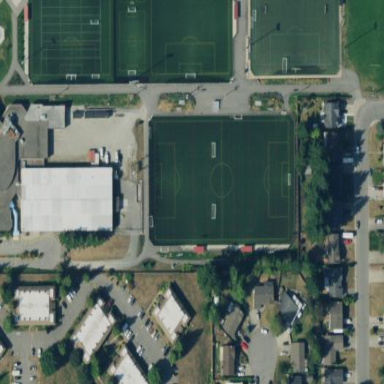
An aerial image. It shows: Soccer pitch with artificial turf for leisure sports activities.